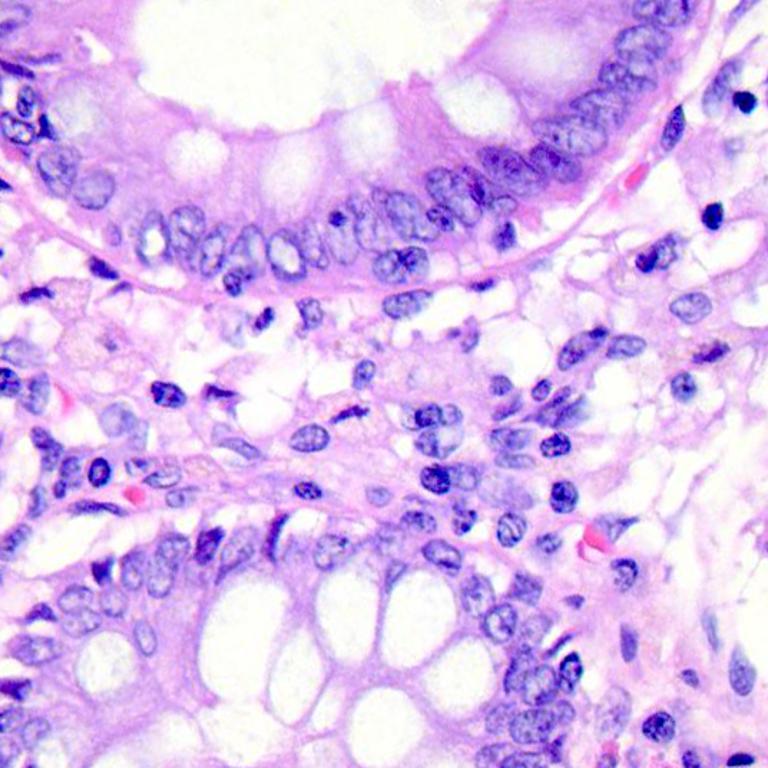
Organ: colon
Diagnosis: benign